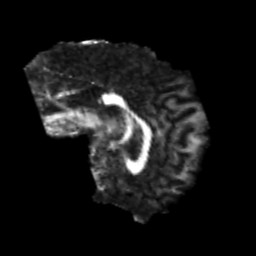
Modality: FA
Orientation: sagittal
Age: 22
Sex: male
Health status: healthy
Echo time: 0.074 s